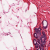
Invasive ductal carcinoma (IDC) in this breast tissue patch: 0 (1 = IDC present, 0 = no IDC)